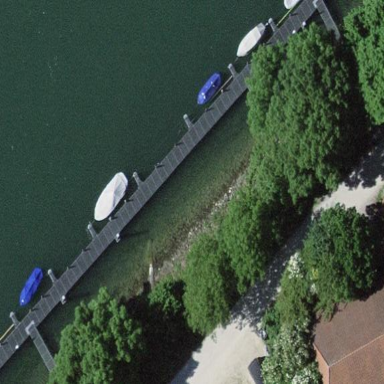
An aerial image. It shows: Man-made pier.